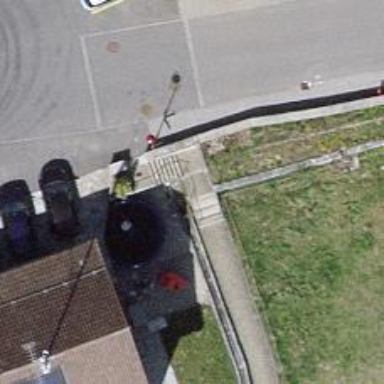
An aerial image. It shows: Set of steps on the road.